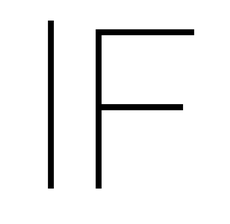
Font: Roboto_Thin